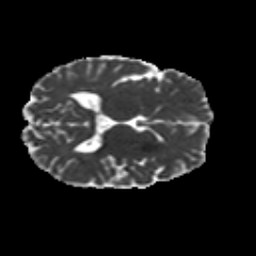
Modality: MD
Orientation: axial
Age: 25
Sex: male
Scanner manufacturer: siemens
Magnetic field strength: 3 T
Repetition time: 8.6 s
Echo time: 0.095 s